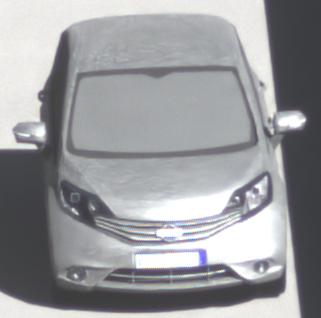
Make: Nissan
Model: Note 1.2
Detailed model: Note (E12) (10/13 - 12/16)
Model produced from: 2013/10
Model produced until: 2015/09
Doors: 5
Color: white
Road condition: wet road
Daytime: morning or afternoon
Contrast: medium contrast